Question: I am trying to create a program that allows me to enter grades for a number of students (between 1-25). For each student, I am suppose to enter a number of grades (between 1-10). For each student I am supposed to supply their first and last name, age, and grade average depending on the number of grades I enter. This is for an assignment, so I am required to have a 'struct' in my program named 'Info', and inside, it has the 'char' variables and , 'int' variable , and 'float' variable .
'''
#include <stdio.h>
int gradeVar;
int studVar;
struct Info {
char firstName[20];
char lastName[20];
int age;
int Exam; //This is for something I planned to add later
float Average;
};
int main() {
printf("How many students will you grade (1-25)? ");
scanf("
%i", &studVar);
if (studVar<1 || studVar>25) {
do{
printf("Invalid
");
printf("How many students will you grade (1-25)? ");
scanf("
%i", &studVar);
} while (studVar<1 || studVar>25);
}
printf("How many grades will you read per student (1-10)? ");
scanf("
%i", &gradeVar);
if(gradeVar<1 || gradeVar>10) {
do{
printf("Invalid
");
printf("How many grades will you read per student (1-10)? ");
scanf("
%i", &gradeVar);
} while(gradeVar<1 || gradeVar>10);
}
struct Info Student[studVar];
for(int n=1; n <= studVar; ++n) {
printf("Enter First Name for student %i: ", n);
scanf("
%s", Student[n].firstName);
printf("Enter Last Name for student %i: ", n);
scanf("
%s", Student[n].lastName);
//Every thing worked fine until I added the last two lines below//
printf("Enter age for student %i: ", n);
scanf("
%d", &Student[n].age);
};
return 0;
}
'''
It is until I add the last two lines:
'''
printf("Enter age for student %i: ", n);
scanf("
%d", &Student[n].age);
'''
That I got error in my output saying

I am not entirely sure why this is happening, and don't know where to fix it so that it runs the way I want it to. If you anyone can clarify this for me I'd appreciate it.
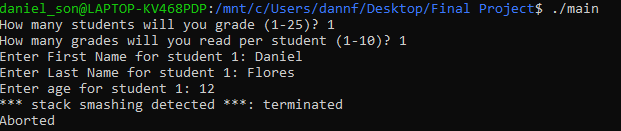
Answer: In C, when you declare 'struct Info Student[studVar];', the valid indexes for that array are zero through 'studVar - 1', 1 through 'studVar'.
Hence your 'scanf' statements inside the loop should be using 'n - 1' rather than 'n'. Your problems is that, when you enter '2' for the number of students, that gives you 'Student[0]' and 'Student[1]'.
Trying to write to 'Student[2].id' is going to result in undefined behaviour such as, hmmm, ..., stack smashing I guess :-)